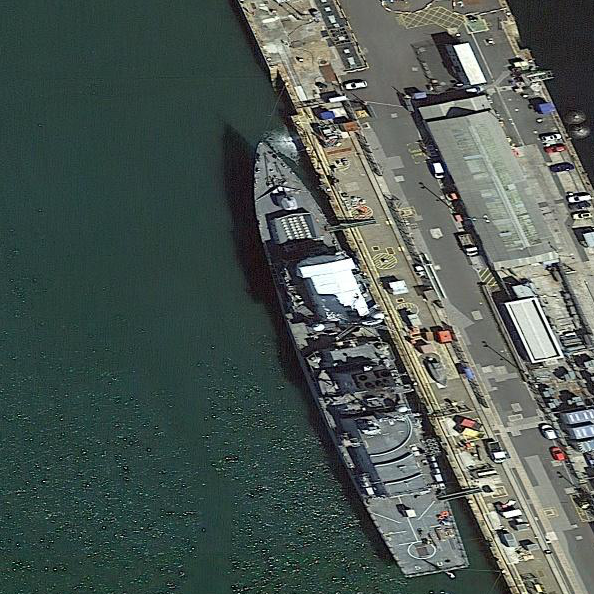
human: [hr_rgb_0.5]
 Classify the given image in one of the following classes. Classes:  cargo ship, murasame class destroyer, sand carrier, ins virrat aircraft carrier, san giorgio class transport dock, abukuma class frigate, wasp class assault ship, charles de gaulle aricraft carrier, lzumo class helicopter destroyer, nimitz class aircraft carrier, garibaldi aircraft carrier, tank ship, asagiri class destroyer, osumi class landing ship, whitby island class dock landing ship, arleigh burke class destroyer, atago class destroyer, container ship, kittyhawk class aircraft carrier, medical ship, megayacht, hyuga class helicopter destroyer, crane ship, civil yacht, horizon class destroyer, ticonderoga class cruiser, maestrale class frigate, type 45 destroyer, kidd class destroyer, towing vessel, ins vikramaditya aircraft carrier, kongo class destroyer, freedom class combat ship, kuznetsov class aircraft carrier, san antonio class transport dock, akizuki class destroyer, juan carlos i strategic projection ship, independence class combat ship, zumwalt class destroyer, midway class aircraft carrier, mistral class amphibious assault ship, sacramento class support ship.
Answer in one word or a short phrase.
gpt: Type 45 destroyer